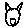
Label: cat